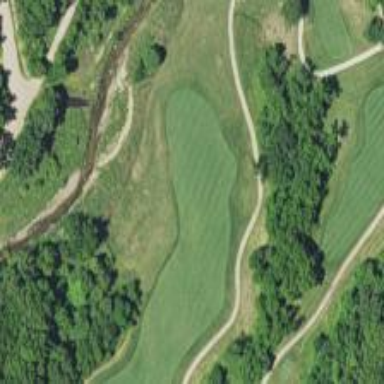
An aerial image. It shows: Rough area on grassy golf course.